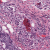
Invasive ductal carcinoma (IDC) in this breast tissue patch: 1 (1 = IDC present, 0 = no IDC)